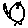
Label: cat